Question: Does anyone know if there is any JavaScript libraries that generates iCal format? (RFC 5545 or RFC 2445 standard)
It would be good if it also provides user interface for it. Something similar to OWA Repetition window or Google Calendar repeat popup.
Thank you.

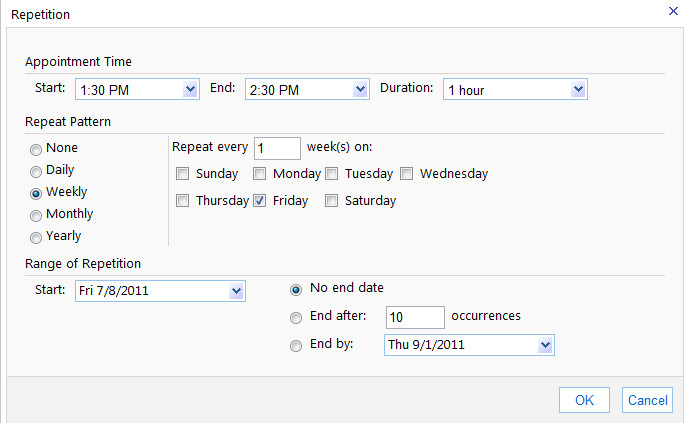
Answer: I haven't tried this myself but this looks like it will work <URL>.